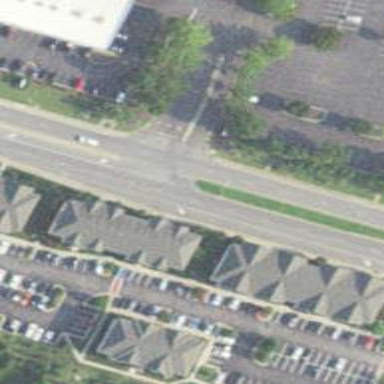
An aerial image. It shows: Footway.